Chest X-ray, PA view. Patient: 20 years old, sex M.
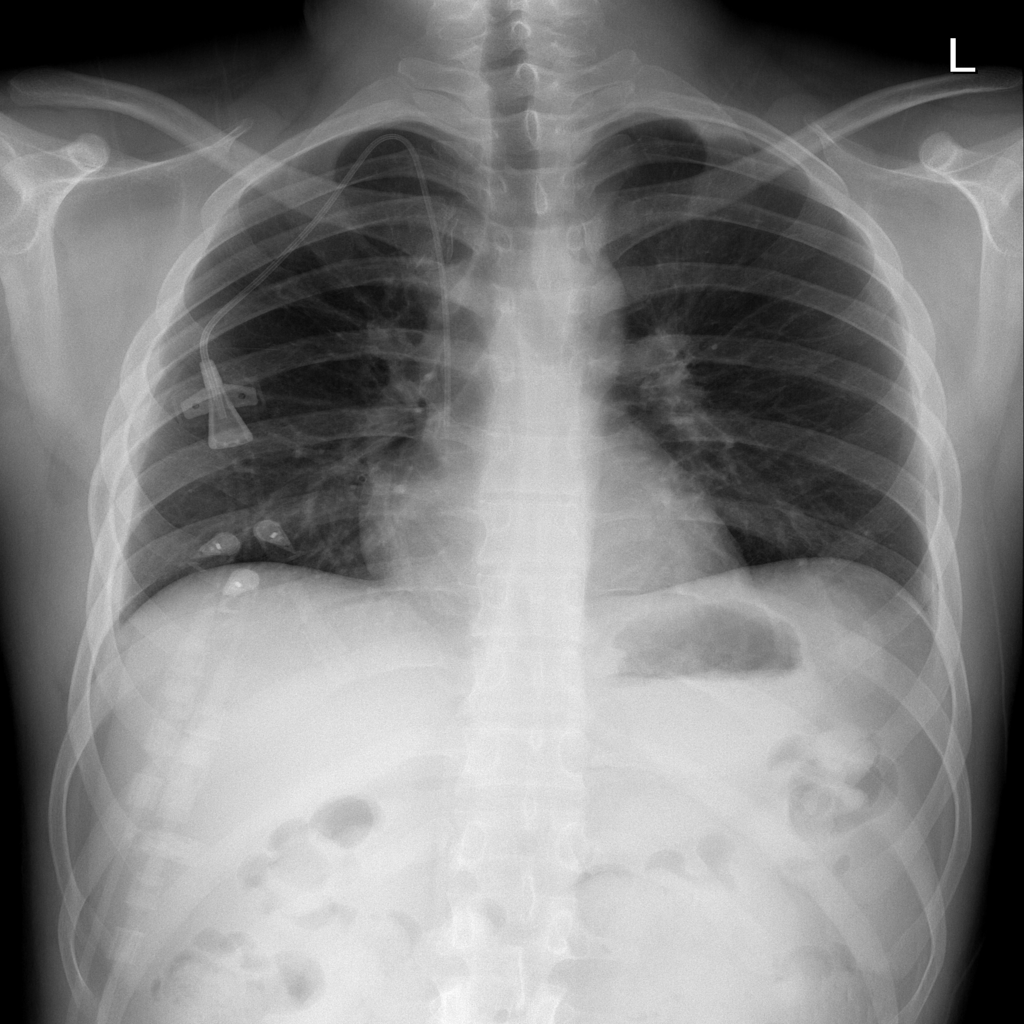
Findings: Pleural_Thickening